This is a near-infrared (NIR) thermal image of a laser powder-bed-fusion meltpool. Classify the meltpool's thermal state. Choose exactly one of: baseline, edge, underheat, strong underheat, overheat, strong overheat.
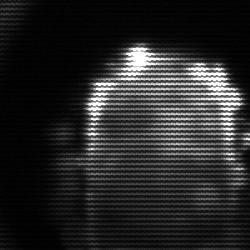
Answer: baseline